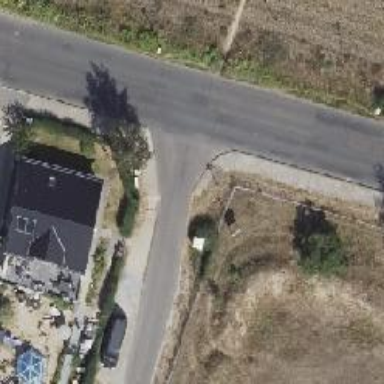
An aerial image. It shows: Road with "give way" sign.